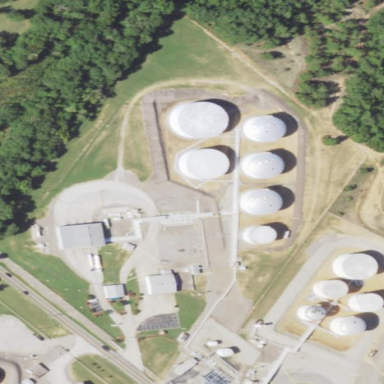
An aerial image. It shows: Industrial area designated as petroleum terminal.